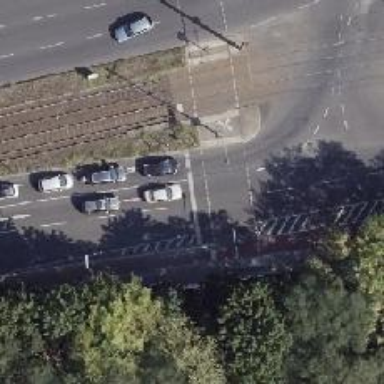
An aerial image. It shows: Road with traffic signals.